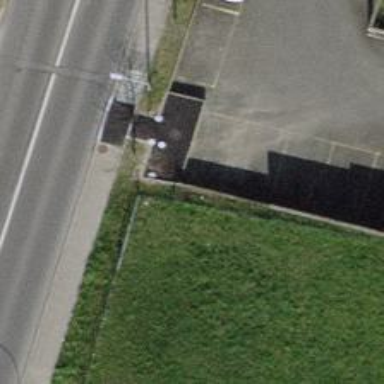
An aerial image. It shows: Chain link fence.